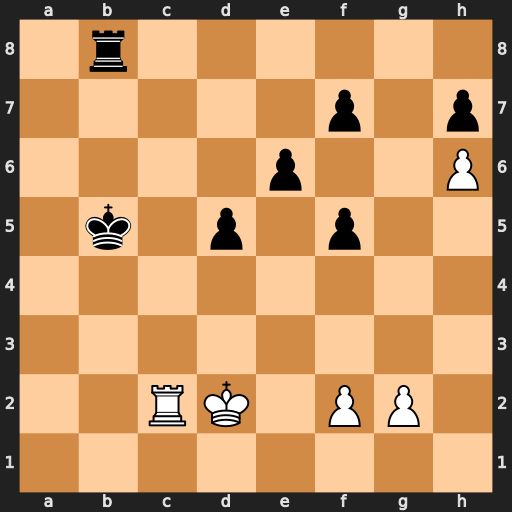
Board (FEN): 1r6/5p1p/4p2P/1k1p1p2/8/8/2RK1PP1/8
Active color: w
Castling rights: -
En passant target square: -
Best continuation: Rb2+ Kc5 Rxb8